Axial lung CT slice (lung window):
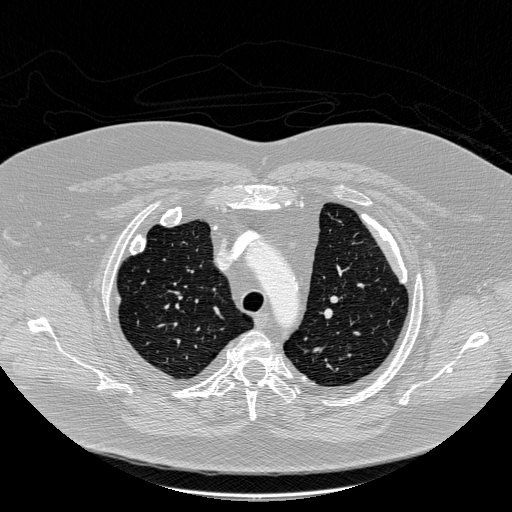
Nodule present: no